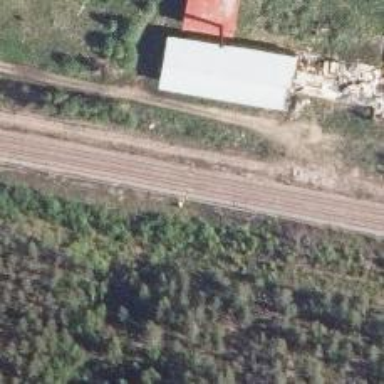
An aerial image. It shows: Railway signal.